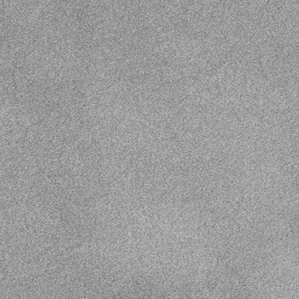
Label: frost